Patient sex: M
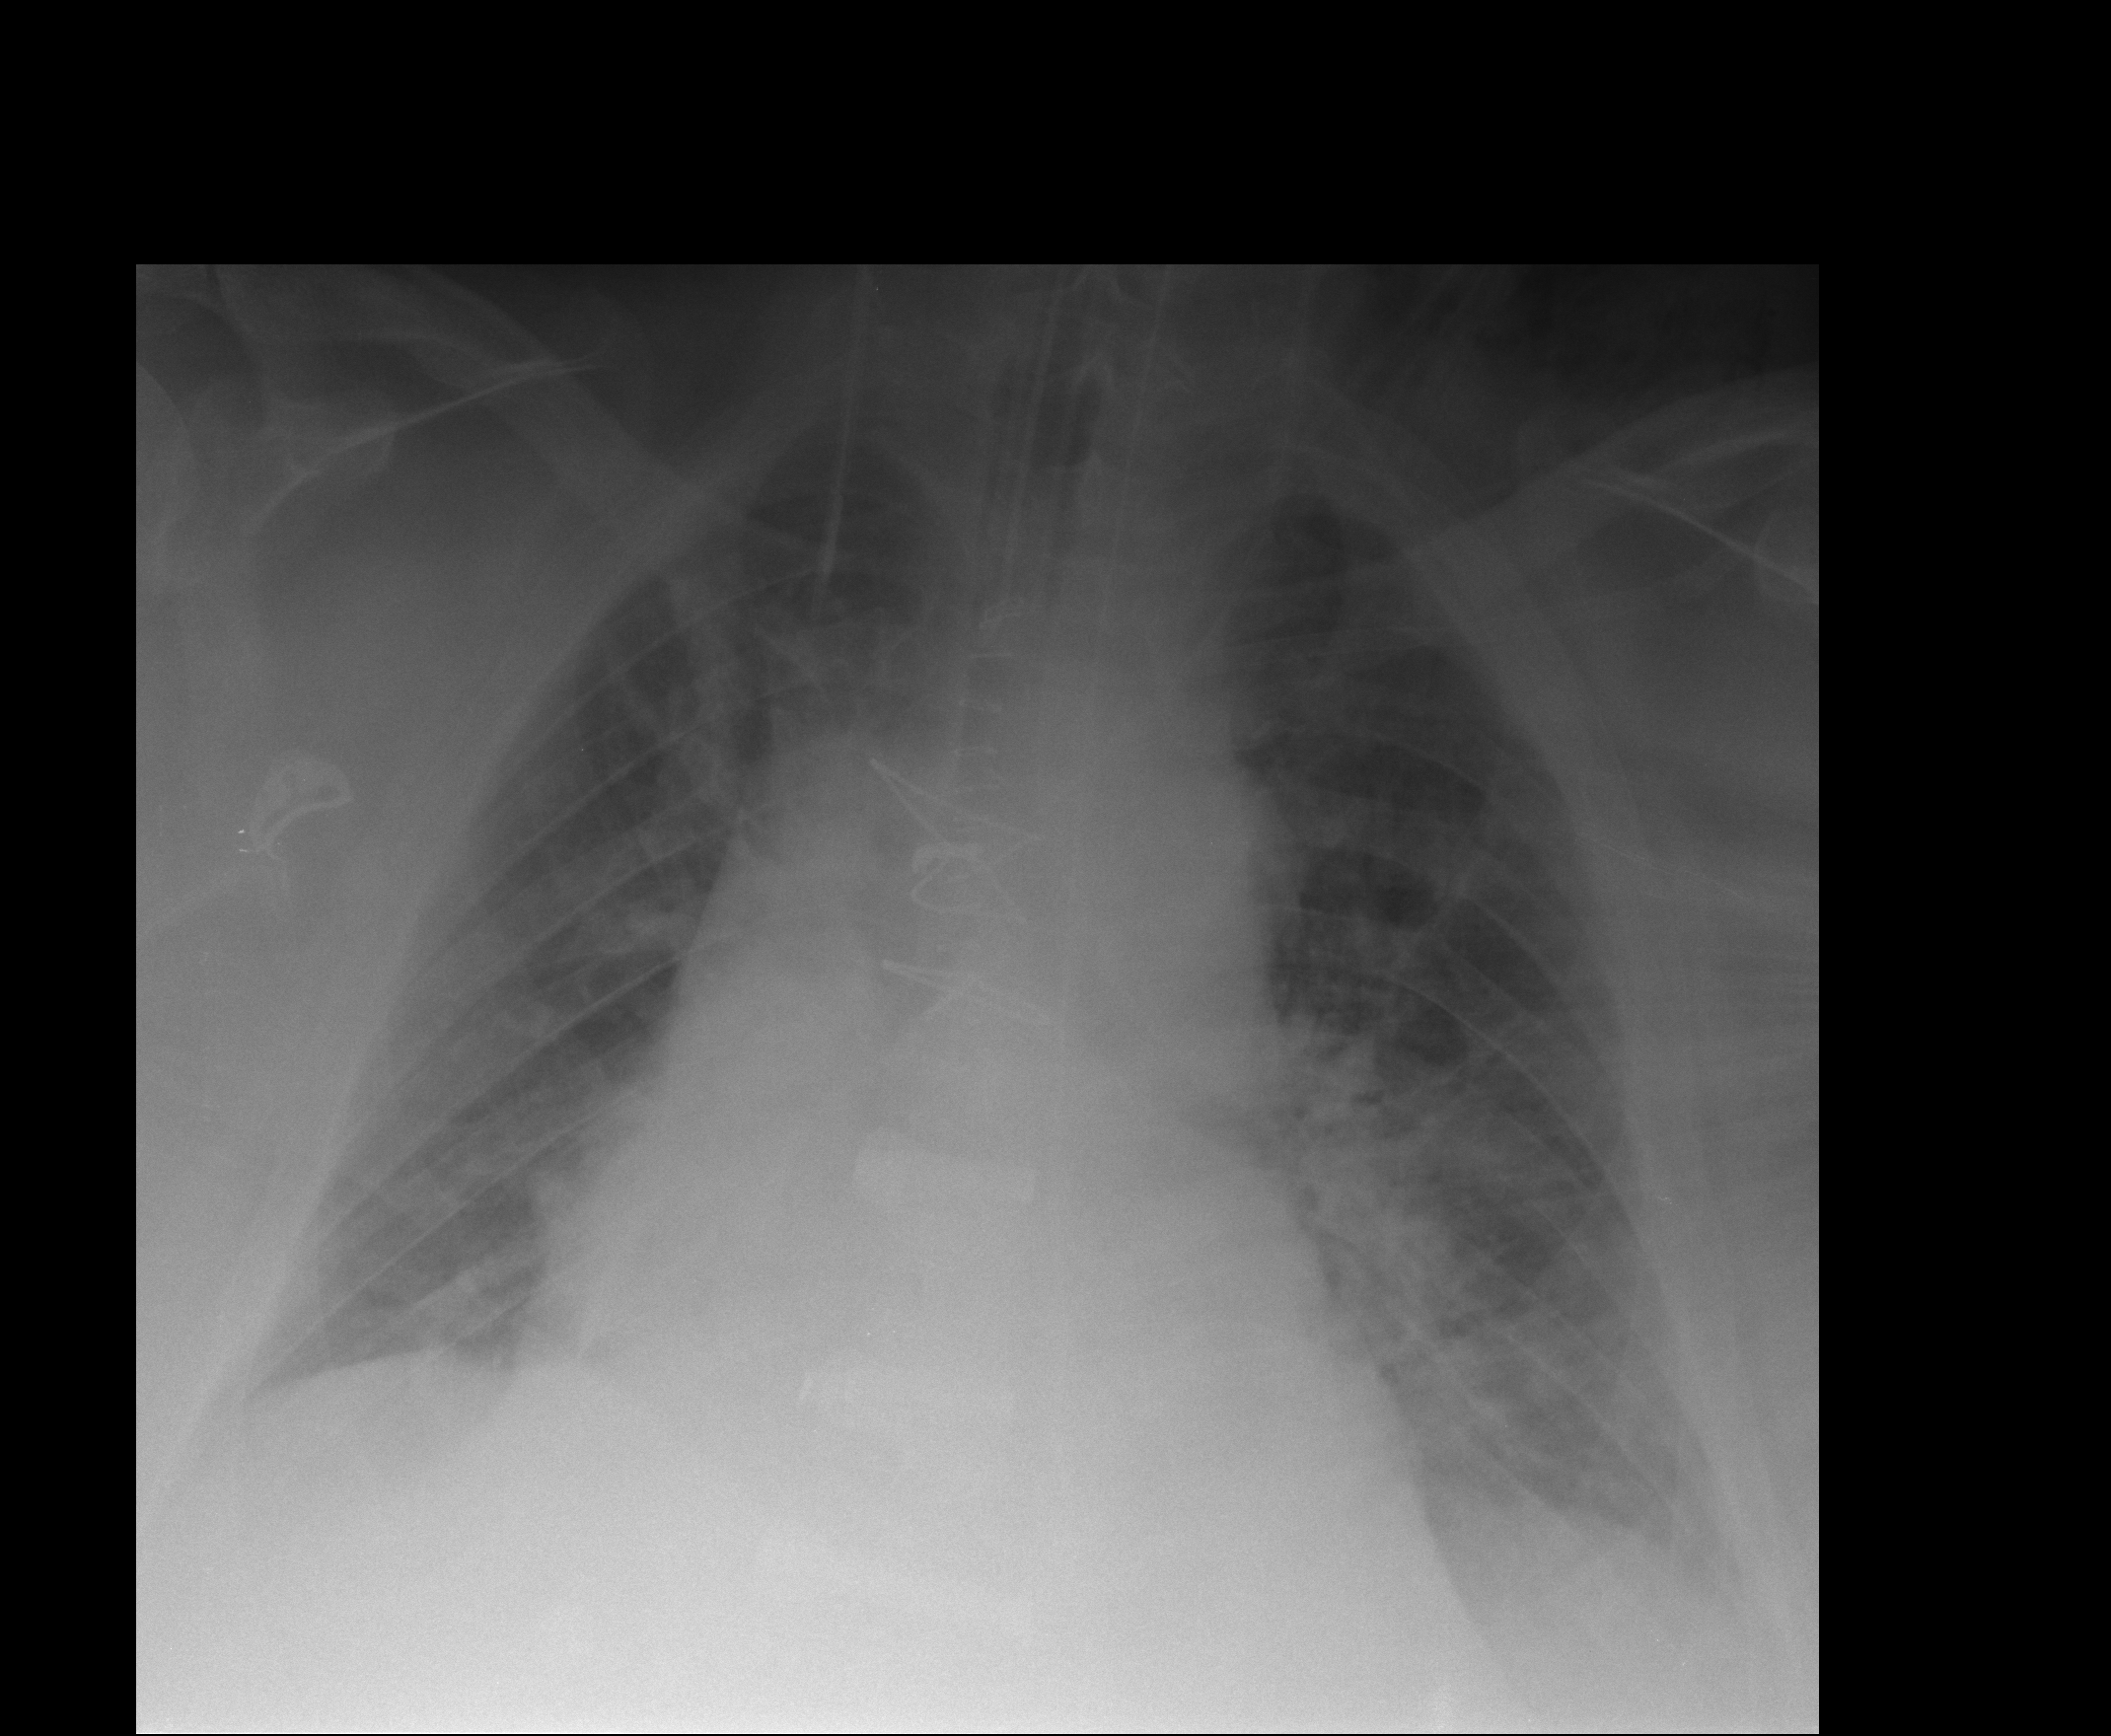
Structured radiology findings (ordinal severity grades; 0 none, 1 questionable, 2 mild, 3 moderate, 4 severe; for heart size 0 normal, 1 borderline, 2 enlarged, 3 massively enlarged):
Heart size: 3
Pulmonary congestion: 2
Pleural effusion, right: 0
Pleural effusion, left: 1
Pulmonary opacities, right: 0
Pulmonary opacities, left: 1
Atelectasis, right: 2
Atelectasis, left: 2